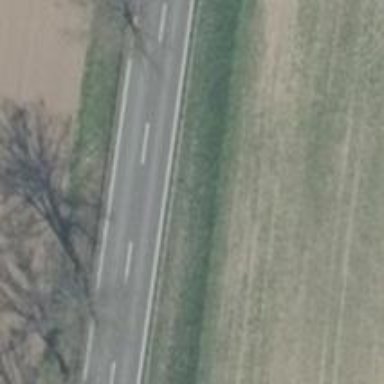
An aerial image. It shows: Asphalt road classified as primary highway.